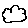
Label: cloud